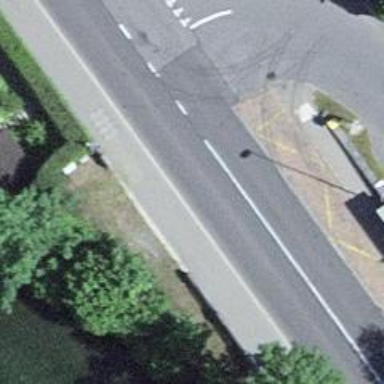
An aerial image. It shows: Bus stop equipped with public transport stop position.